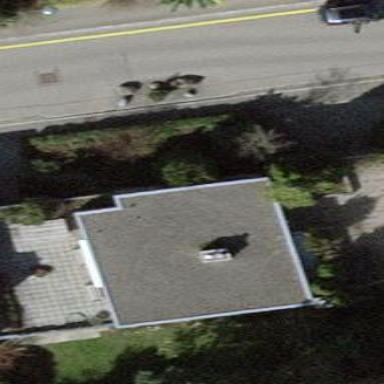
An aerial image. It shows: Flat-roofed building.